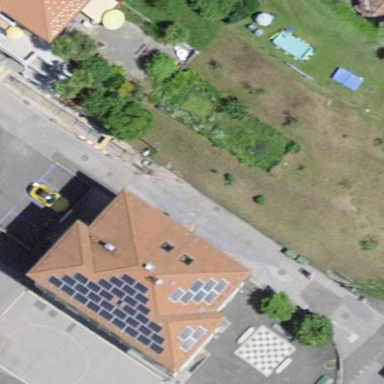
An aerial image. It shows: School building.